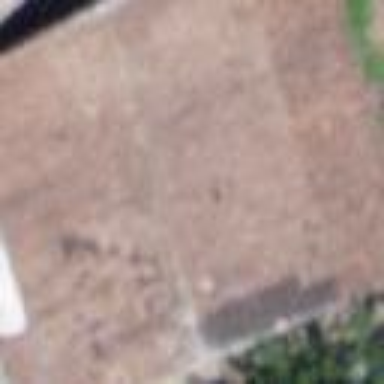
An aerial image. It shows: Rural barn.